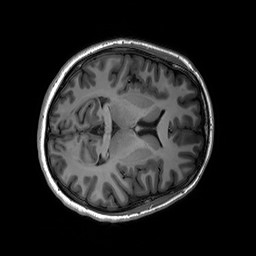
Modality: T1w
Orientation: axial
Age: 24
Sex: female
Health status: healthy
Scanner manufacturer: siemens
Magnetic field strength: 3 T
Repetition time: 2.3 s
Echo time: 0.00236 s